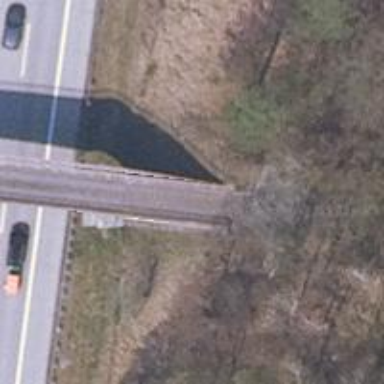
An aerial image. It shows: Track road with grade1 bridge.